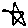
Label: star